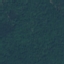
Land use / land cover: Forest